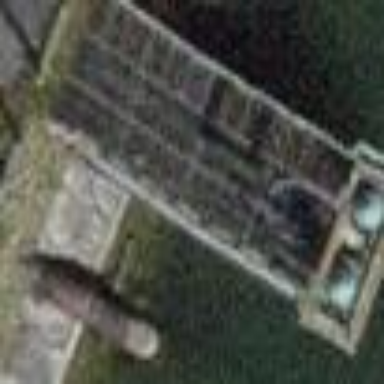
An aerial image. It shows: Man-made pier.